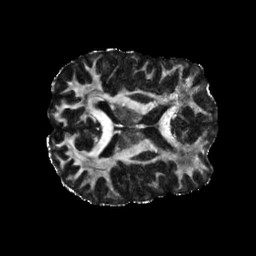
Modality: FA
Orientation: axial
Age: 27
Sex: male
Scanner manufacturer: siemens
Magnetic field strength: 6.98 T
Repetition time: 7.08 s
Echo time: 0.0756 s